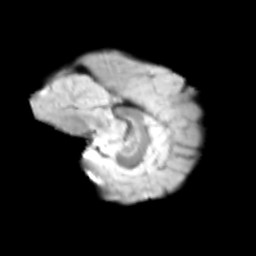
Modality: T2w
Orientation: sagittal
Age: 12
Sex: male
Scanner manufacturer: siemens
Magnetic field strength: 3 T
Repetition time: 3.8 s
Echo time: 0.07 s